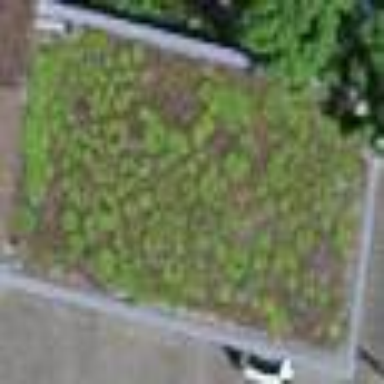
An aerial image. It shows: View of roof of building.